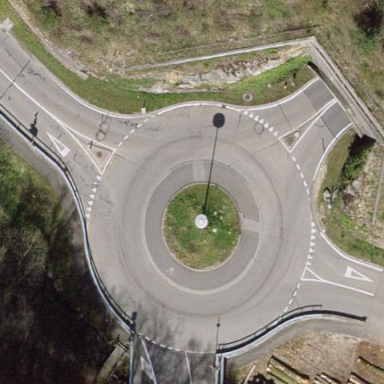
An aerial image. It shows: Tertiary road leading to roundabout junction.